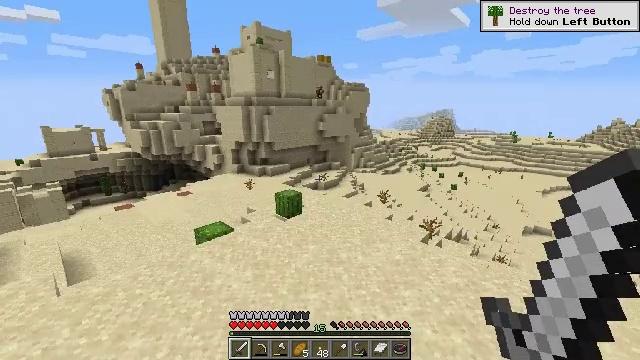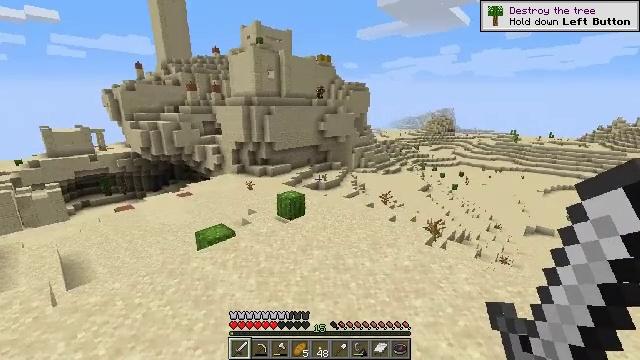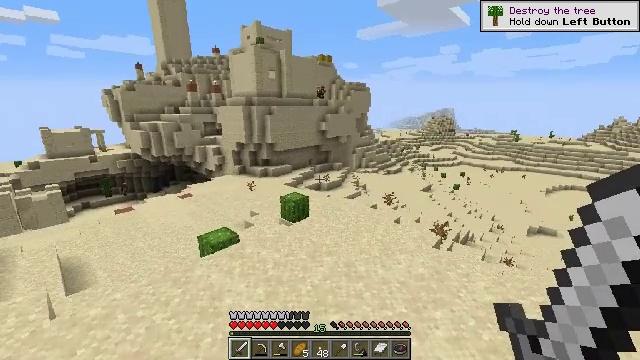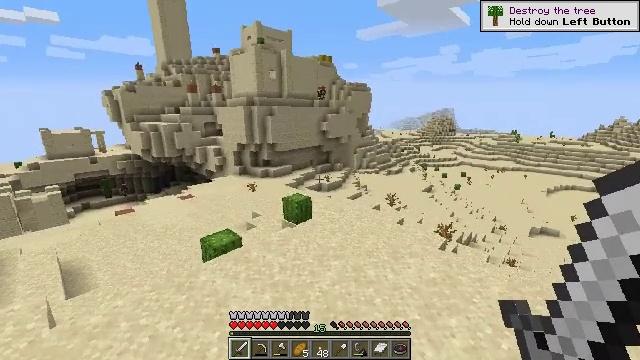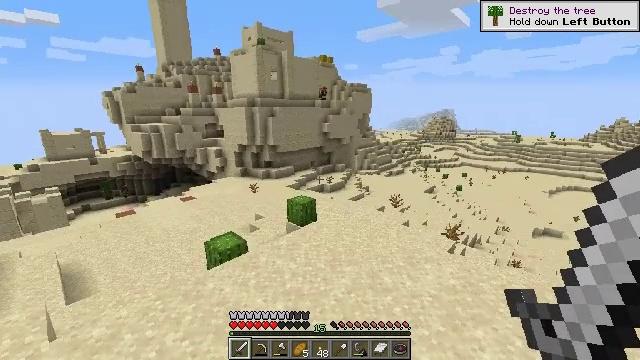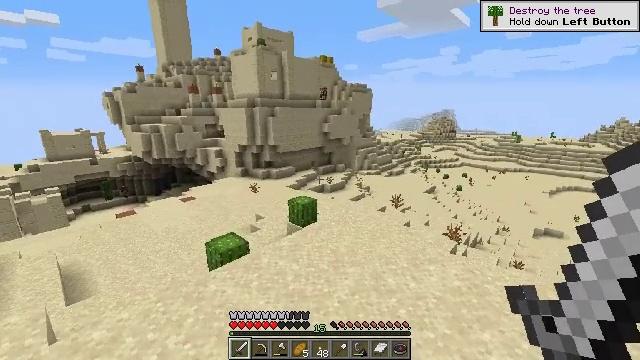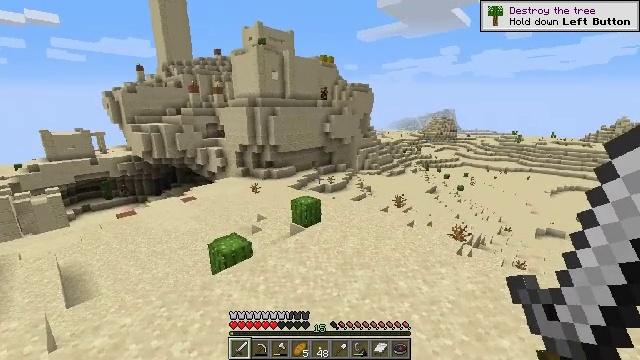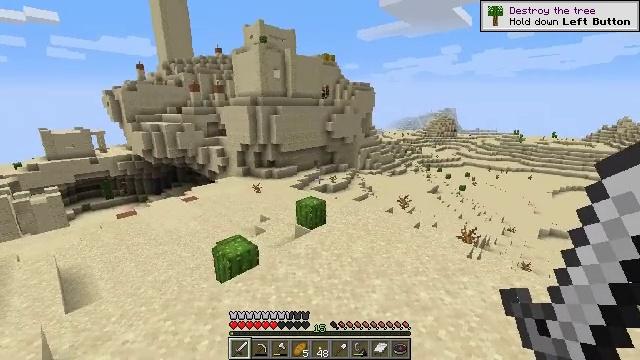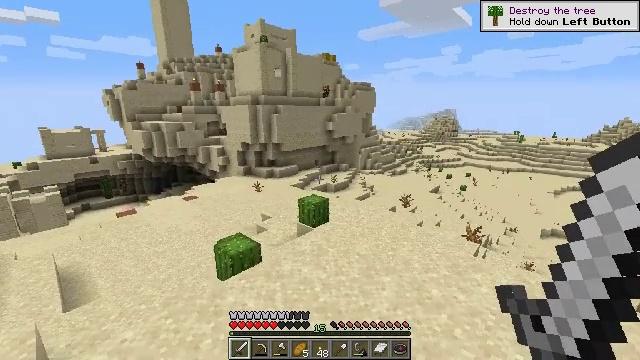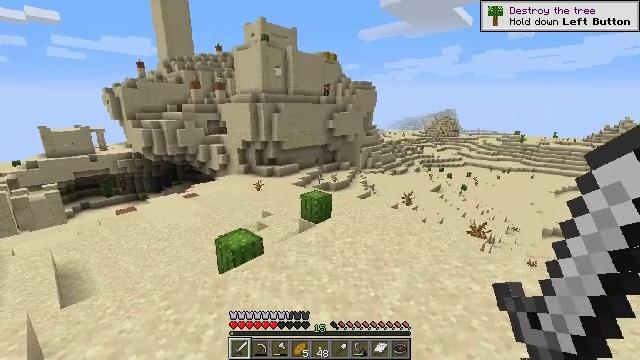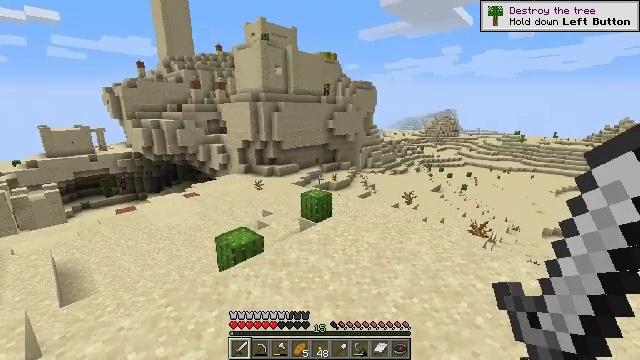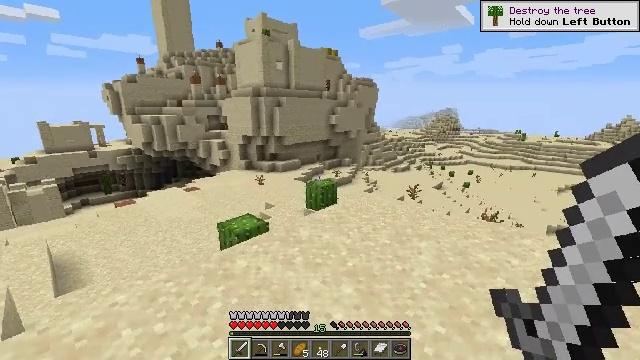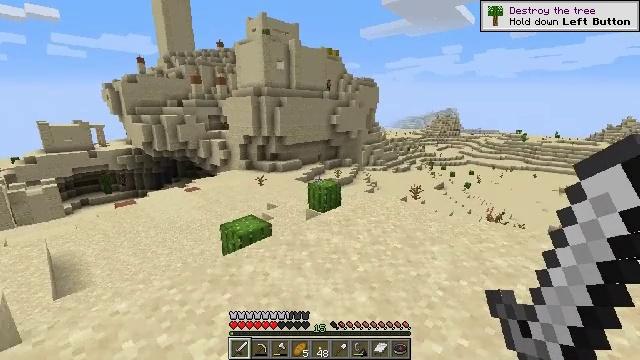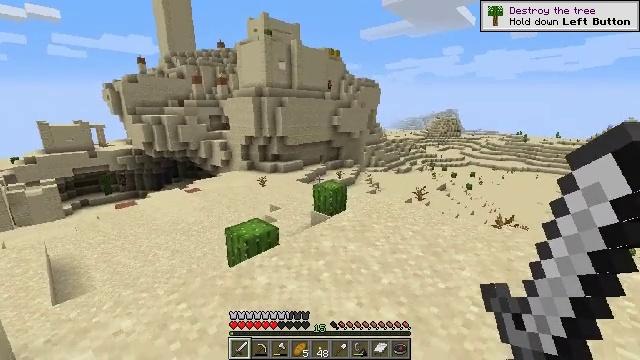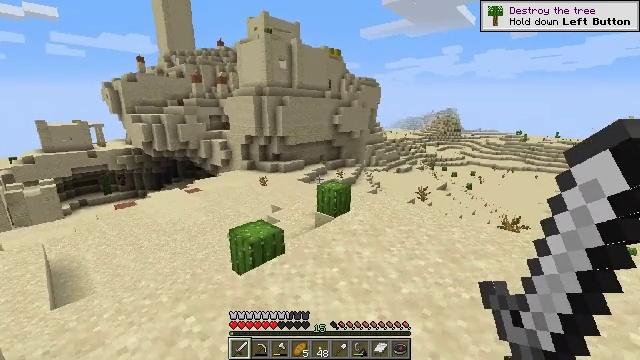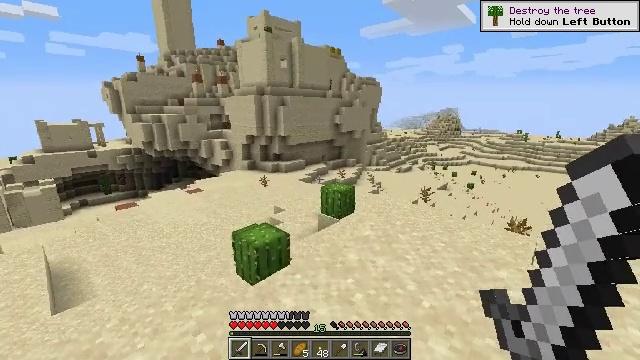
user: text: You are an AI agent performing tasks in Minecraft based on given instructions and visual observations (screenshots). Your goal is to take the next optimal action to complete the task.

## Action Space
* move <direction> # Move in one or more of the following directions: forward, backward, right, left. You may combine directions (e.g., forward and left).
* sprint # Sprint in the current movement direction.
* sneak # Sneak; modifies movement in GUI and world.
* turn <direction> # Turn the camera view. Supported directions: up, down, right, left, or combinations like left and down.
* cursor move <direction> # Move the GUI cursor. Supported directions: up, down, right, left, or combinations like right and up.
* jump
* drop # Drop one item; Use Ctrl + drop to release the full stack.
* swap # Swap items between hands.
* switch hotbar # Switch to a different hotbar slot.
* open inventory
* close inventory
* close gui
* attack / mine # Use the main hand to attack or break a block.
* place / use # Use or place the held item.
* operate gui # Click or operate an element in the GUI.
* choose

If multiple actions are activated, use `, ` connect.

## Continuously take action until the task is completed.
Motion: motion action
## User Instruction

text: Mine underwater sea pickle.
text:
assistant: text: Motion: move forward and move left
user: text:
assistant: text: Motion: move forward and move left
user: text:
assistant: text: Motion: move forward and move left
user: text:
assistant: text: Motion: move forward and move left
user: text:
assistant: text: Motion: move forward and move left
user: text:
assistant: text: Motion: move forward and move left
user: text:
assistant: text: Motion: move forward and move left
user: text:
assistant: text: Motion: move forward and move left
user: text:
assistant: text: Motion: move forward and move left
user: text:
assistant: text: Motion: move forward and move left
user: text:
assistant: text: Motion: move forward and move left
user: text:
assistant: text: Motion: move forward and move left
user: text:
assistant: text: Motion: move forward and move left
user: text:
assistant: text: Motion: move forward and move left
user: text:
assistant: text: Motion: move forward and move left
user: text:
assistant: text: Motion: move forward and move left
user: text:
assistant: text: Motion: move forward and move left
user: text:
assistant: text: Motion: move forward and move left
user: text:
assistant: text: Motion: move forward and move left
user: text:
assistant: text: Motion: move forward and move left
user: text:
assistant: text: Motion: move forward and move left
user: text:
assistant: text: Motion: move forward and move left
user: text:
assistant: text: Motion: move forward and move left
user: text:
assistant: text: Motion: move forward and move left, turn left and down
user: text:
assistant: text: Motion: move forward, turn left
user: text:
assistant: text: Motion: move forward, turn left and down
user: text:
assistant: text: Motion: move forward, turn left
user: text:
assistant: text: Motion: move forward
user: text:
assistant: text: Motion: move forward
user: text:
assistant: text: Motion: move forward